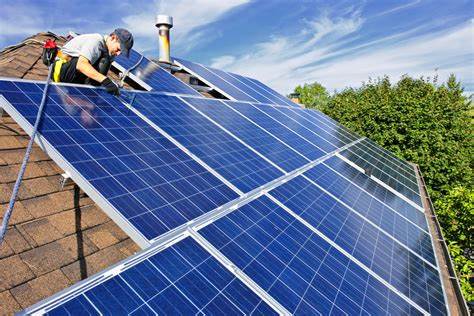
Label: Clean